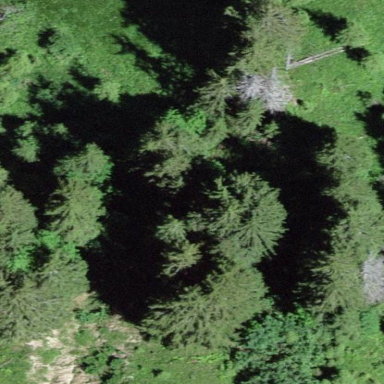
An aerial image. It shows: Forest area.